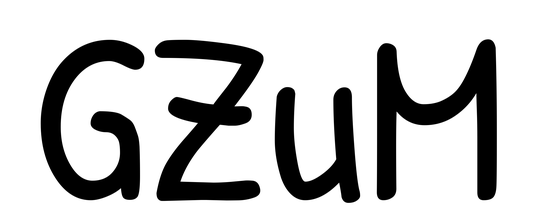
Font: PatrickHand-Regular